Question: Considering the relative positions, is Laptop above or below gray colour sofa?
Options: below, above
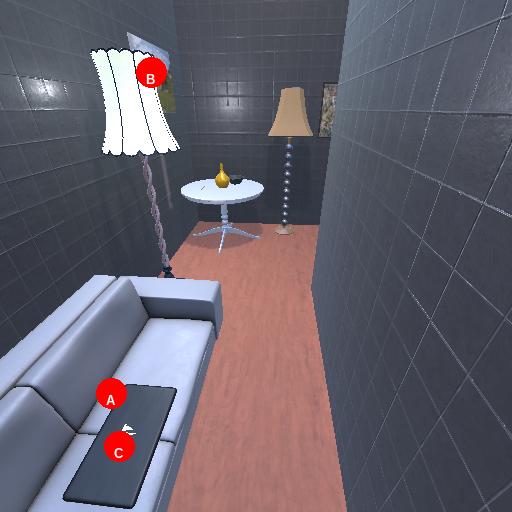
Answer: below